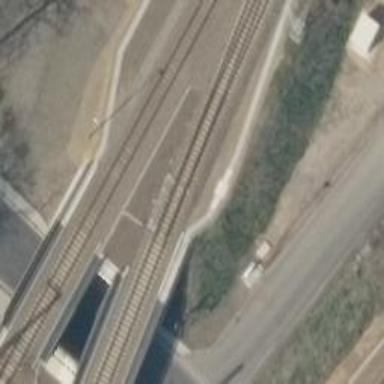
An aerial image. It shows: Bridge over railway with electrified contact lines.